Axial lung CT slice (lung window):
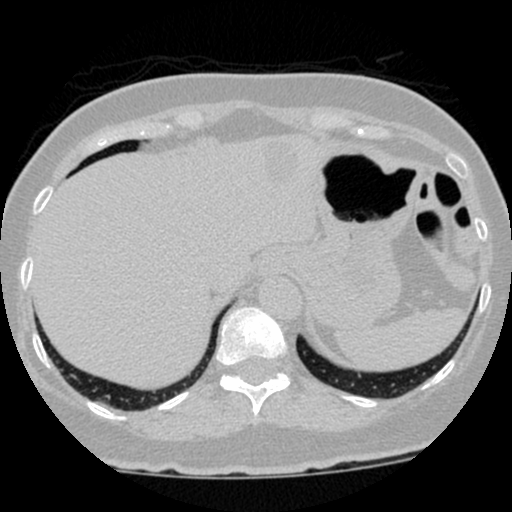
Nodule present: no